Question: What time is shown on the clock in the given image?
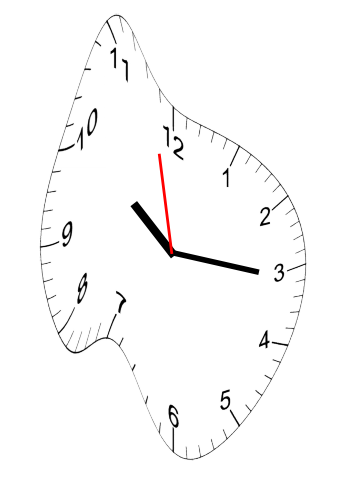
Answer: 10:15:58